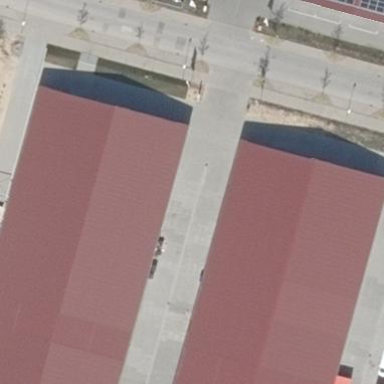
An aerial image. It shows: Commercial building.